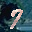
Label: 7